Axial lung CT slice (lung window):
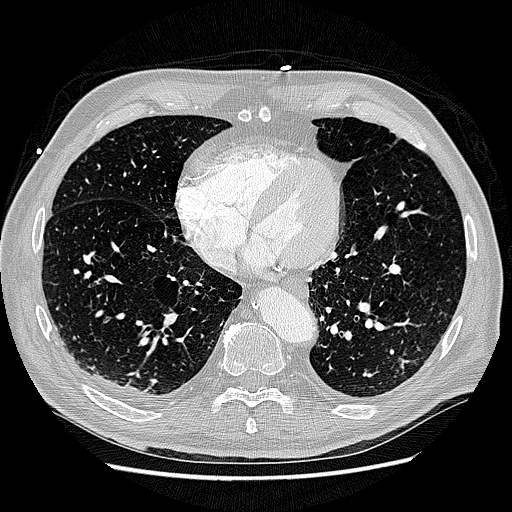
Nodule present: no